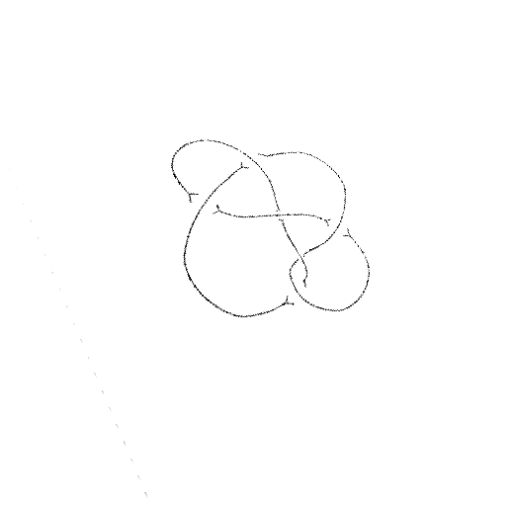
Crossing number: 6